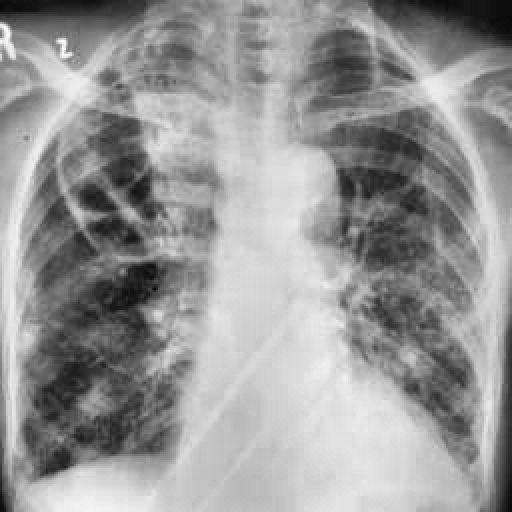
Finding: TUBERCULOSIS